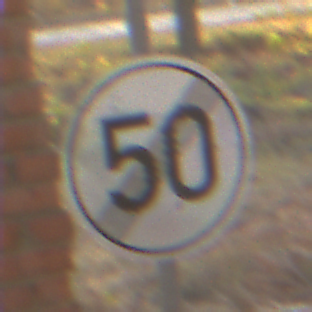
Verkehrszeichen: EndeGeschwindigkeit50
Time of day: SunriseSunset
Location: Roofed (Suburban)
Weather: Clear
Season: NotSpecified
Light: Natural